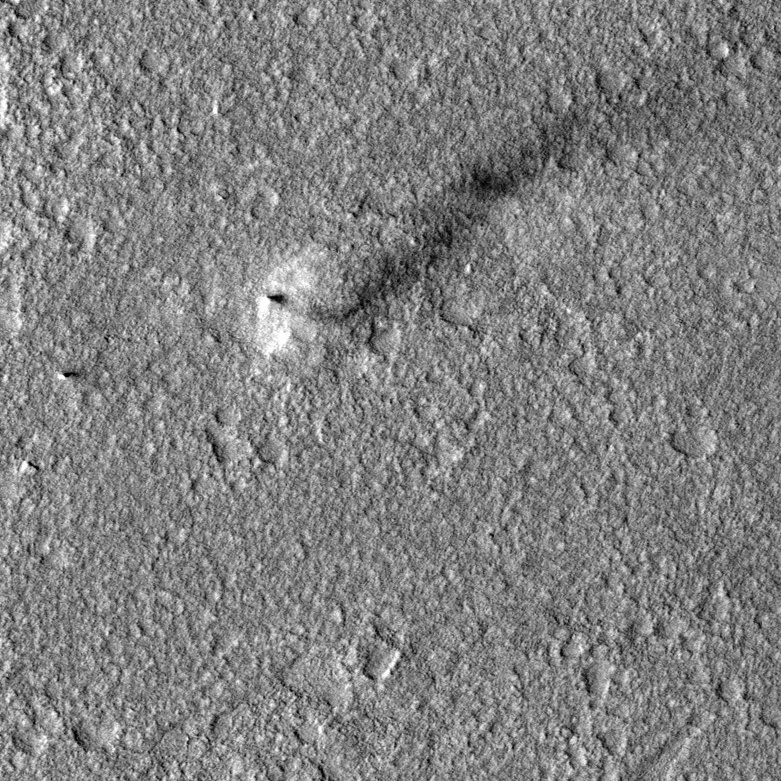
Label: dustdevil